Question: How to click on a specific text of search text box results in selenium WebDriver. In my case search text box is "School".
I'm sending keys "RGSchool1" in the text box "School" and then I want to click on "RGScool" when it shows up as results under the text box.
I tried all below approached by it's throwing "org.openqa.selenium.NoSuchElementException"
1. Enter text and tab out
2. Enter text and send enter key
3. Absolute path - /html1/body1/div[7]/ul1/li1/div1/span1
4. Relative path - //span[@class='select2-match']
HTML body:
'''
<div class="select2-result-label" style="" xpath="1">
<span class="select2-match">RGSchoo</span>
l1 [rgschool1]</div>
'''
Code:
//Finding elements
'''
@FindBy(id = "s2id_User_OrgId")
public WebElement clickJurisdiction;
@FindBy(xpath = "/html[1]/body[1]/div[6]/div[1]/input[1]")
public WebElement keyInJurisdiction;
@FindBy(xpath = "//div[@id='s2id_User_OrgUnitId']//a[@class='select2- choice']")
public WebElement clickSchool;
@FindBy(xpath = "/html[1]/body[1]/div[7]/div[1]/input[1]")
public WebElement keyInSchool;
@FindBy(xpath = "/html[1]/body[1]/div[7]/ul[1]/li[1]/div[1]")
public WebElement schoolSearchResult2;
'''
Call method:
'''
public void enterNewUserData() {
SeleniumTestHelper.enterText(firstName, Config.getProperty("FirstName"));
SeleniumTestHelper.enterText(middleName, Config.getProperty("MiddleName"));
SeleniumTestHelper.enterText(lastName, Config.getProperty("LastName"));
SeleniumTestHelper.enterText(preferredName, Config.getProperty("PreferredName"));
SeleniumTestHelper.clickOnButton(clickJurisdiction);
SeleniumTestHelper.enterText(keyInJurisdiction, Config.getProperty("Jurisdiction"));
SeleniumTestHelper.enter(keyInJurisdiction);
SeleniumTestHelper.clickOnButton(clickSchool);
SeleniumTestHelper.enterText(keyInSchool, Config.getProperty("School"));
SeleniumTestHelper.clickOnButton(schoolSearchResult2); // It fails here
'''
Please help me to find a solution. I'm new to this kind of scenario.
Please see the below-attached screenshot.
Screenshot before entering data:

<URL>
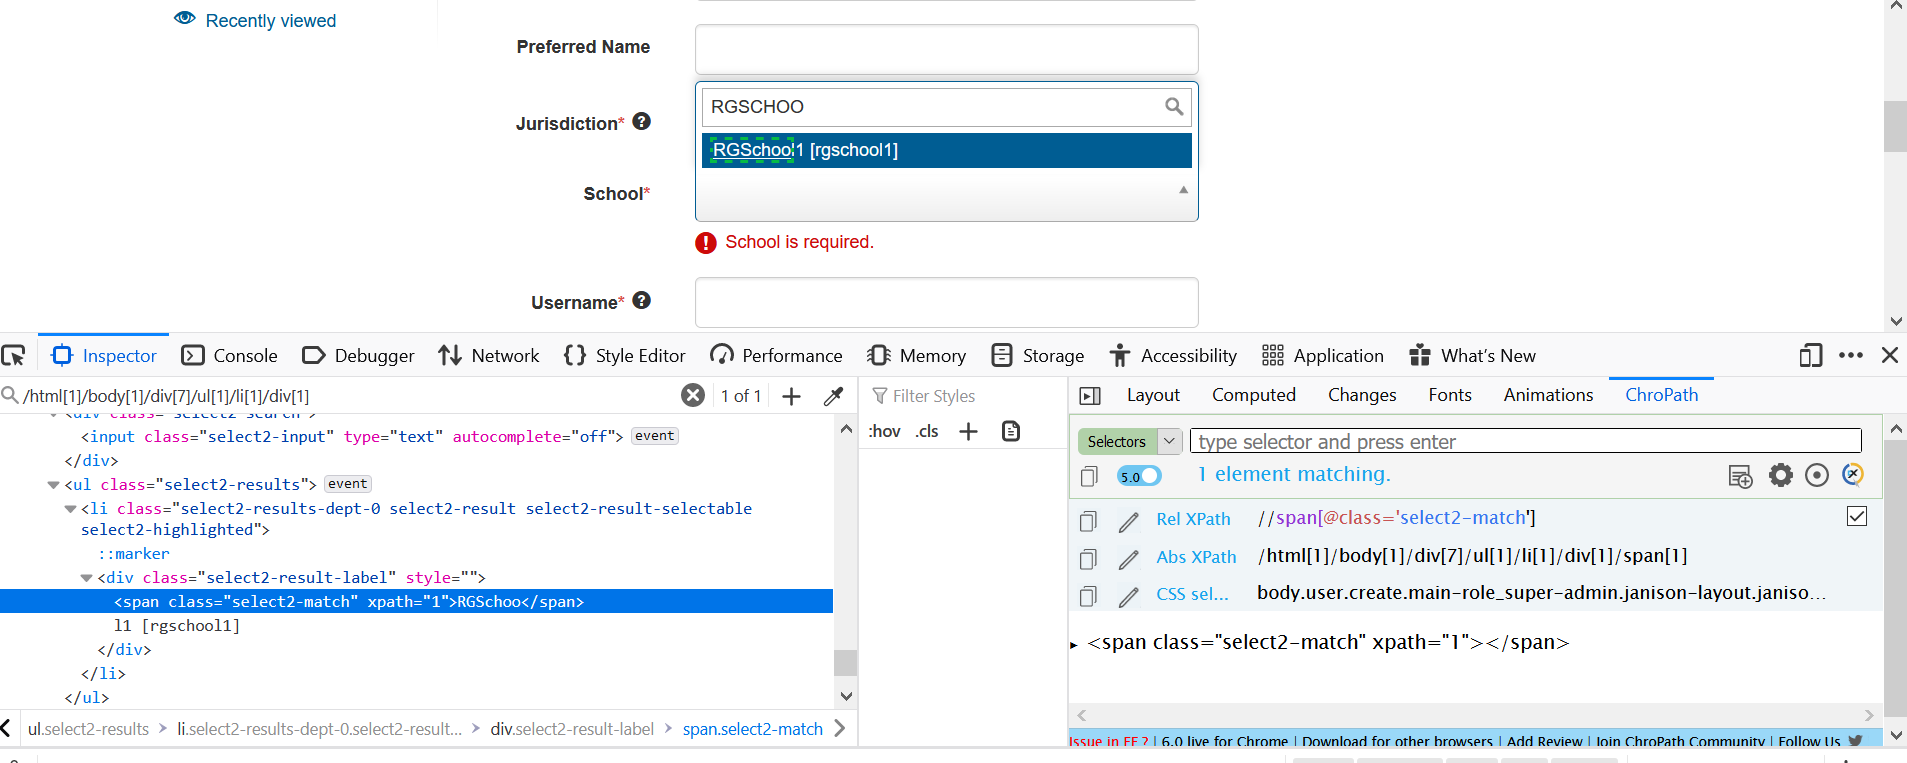
Answer: To locate the element with text as you can use the following <URL>:
- Using :'''
@FindBy(cssSelector = "ul.select2-results div.select2-result-label > span.select2-match")
public WebElement schoolSearchResult2;
'''
- Using :'''
@FindBy(xpath = "//ul[@class='select2-results']//div[@class='select2-result-label']/span[@class='select2-match']")
public WebElement schoolSearchResult2;
'''